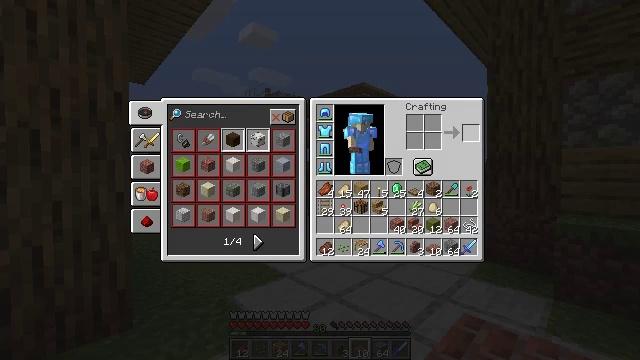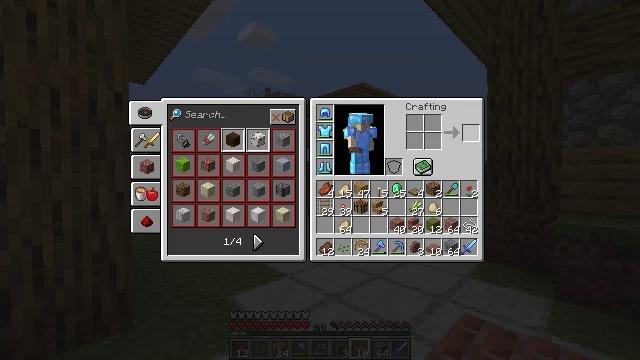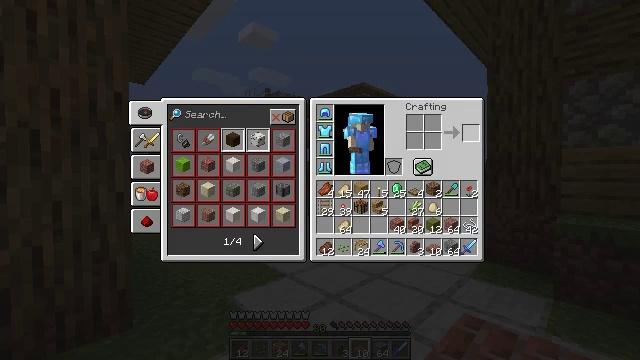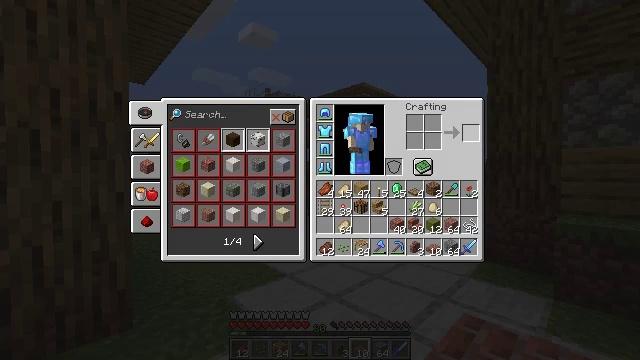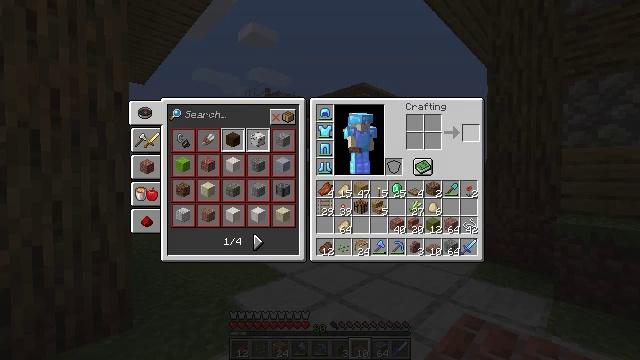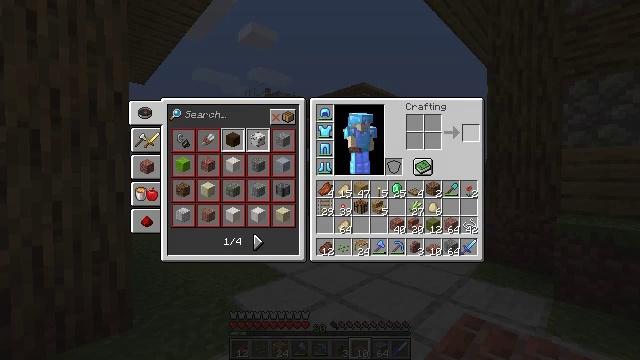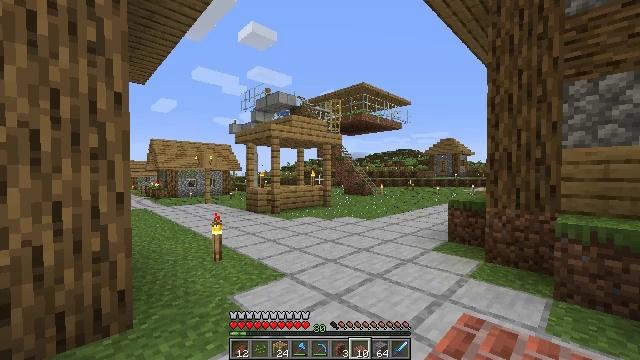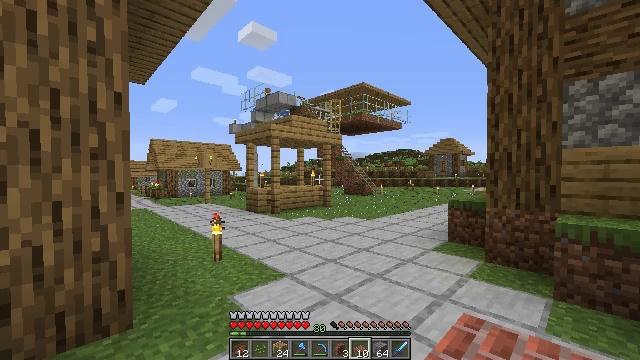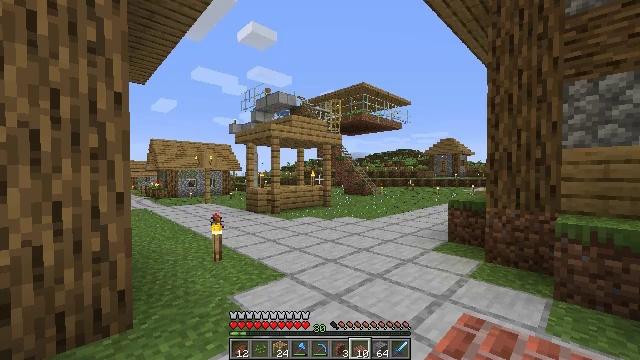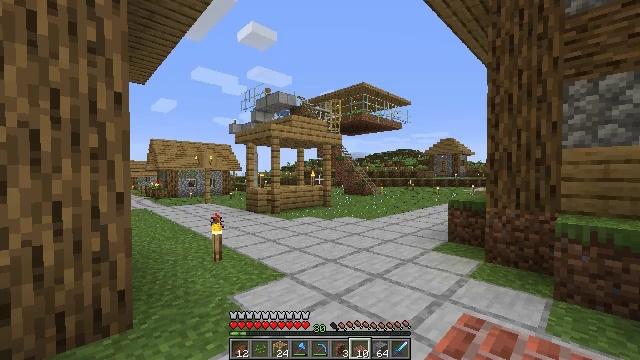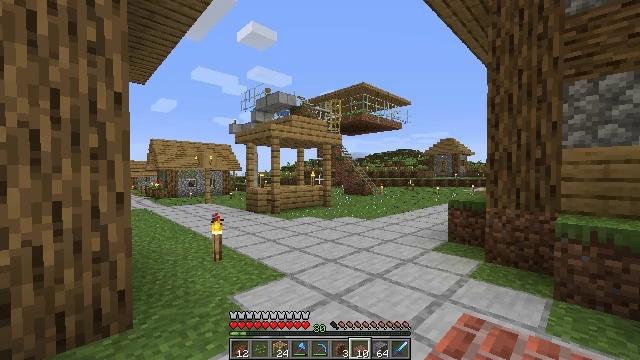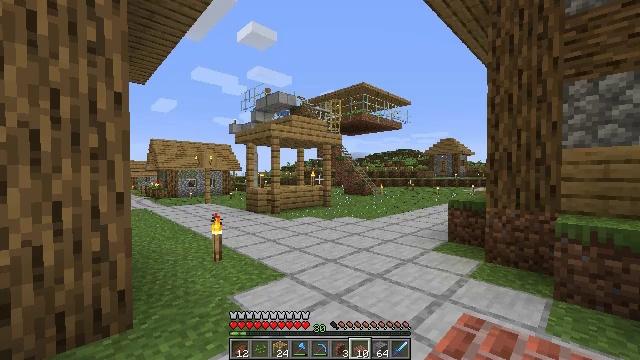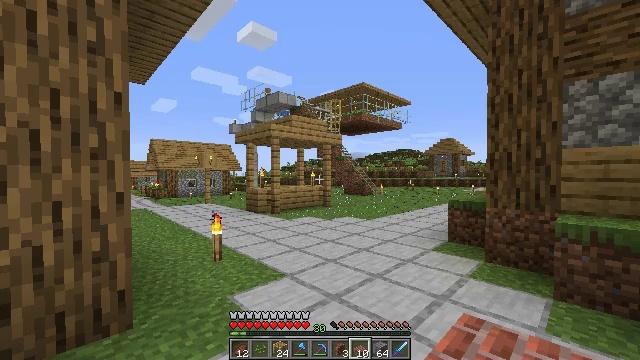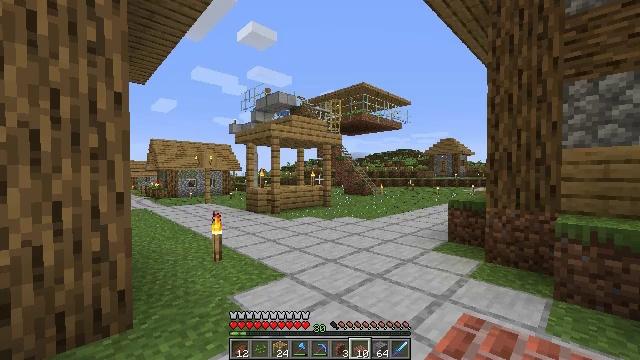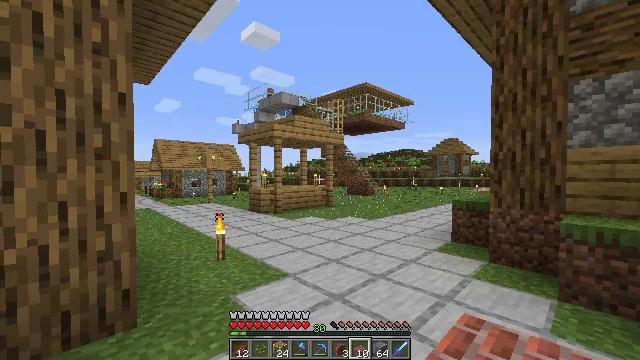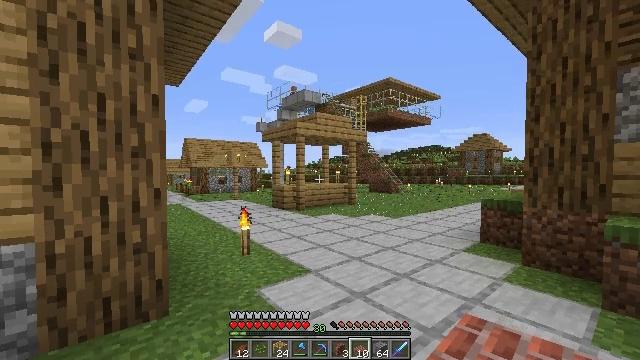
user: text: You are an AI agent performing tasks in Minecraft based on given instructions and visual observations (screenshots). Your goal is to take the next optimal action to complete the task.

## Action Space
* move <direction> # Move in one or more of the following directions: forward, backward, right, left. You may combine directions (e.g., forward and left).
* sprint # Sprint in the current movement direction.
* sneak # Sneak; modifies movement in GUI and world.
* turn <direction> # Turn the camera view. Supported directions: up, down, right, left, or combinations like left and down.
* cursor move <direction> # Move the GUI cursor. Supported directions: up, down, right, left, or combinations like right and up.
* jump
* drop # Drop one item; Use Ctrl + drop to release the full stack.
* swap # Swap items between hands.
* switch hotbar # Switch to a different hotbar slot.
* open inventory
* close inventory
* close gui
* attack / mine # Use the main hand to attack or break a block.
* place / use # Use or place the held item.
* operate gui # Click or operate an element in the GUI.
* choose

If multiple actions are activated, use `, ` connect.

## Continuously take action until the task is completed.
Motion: motion action
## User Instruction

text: Use bricks to craft a brick slab on the crafting table.
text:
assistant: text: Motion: no_op
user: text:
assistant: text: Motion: no_op
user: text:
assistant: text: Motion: no_op
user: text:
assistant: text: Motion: no_op
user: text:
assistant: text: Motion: no_op
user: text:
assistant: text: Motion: no_op
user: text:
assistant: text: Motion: close gui
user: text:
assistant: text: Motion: no_op
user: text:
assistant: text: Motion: no_op
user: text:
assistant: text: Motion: no_op
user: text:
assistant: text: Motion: no_op
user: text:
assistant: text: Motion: no_op
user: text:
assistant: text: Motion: no_op
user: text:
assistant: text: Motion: no_op
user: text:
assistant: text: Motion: turn left
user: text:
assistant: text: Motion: no_op
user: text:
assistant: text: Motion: no_op
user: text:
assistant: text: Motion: no_op
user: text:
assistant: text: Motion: move forward
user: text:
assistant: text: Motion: move forward
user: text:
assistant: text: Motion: move forward
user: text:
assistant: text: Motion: move forward
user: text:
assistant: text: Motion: move forward
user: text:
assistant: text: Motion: move forward
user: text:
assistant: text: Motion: move forward, sprint, turn left and up
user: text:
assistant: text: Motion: move forward, sprint
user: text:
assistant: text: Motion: move forward, sprint
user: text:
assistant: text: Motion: move forward, sprint
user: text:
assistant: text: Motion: move forward
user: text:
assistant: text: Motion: move forward, turn left